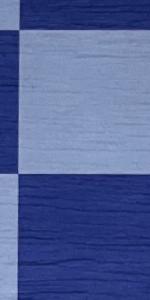
Label: Empty